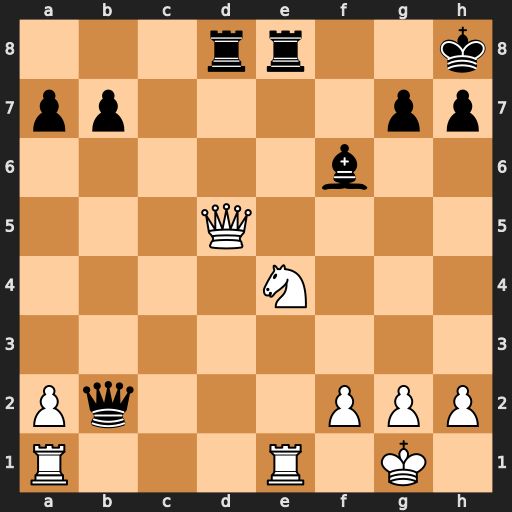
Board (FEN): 3rr2k/pp4pp/5b2/3Q4/4N3/8/Pq3PPP/R3R1K1
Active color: w
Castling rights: -
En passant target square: -
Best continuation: Nd6 h6 Nf7+ Kh7 Nxd8